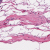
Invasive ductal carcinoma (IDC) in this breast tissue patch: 0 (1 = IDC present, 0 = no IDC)